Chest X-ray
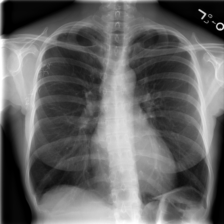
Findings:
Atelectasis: negative
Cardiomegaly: negative
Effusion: negative
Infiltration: negative
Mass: negative
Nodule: negative
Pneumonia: negative
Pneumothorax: negative
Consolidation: negative
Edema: negative
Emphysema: negative
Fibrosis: negative
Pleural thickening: negative
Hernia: negative